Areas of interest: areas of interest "Yusheng Mingzhu"
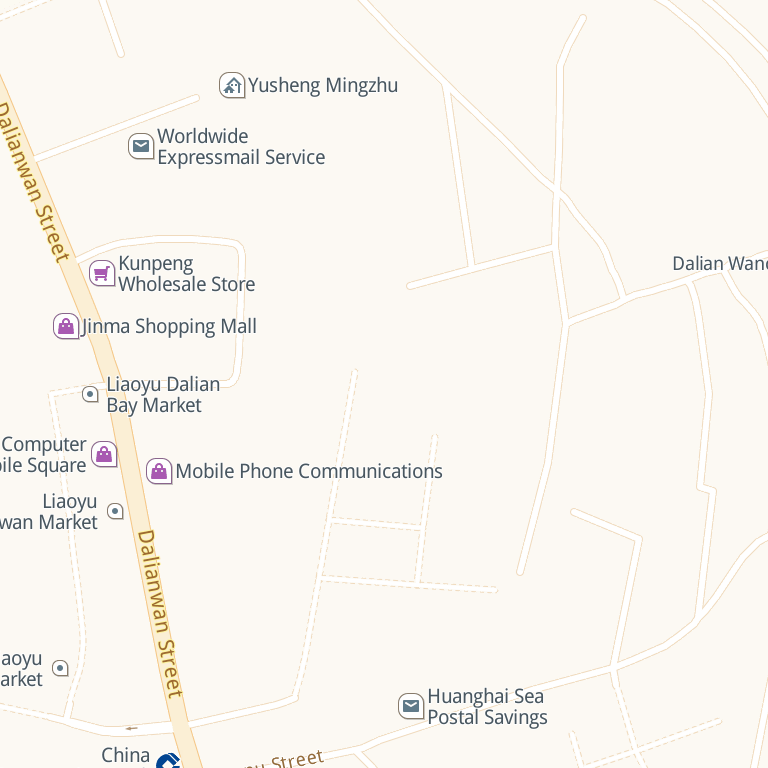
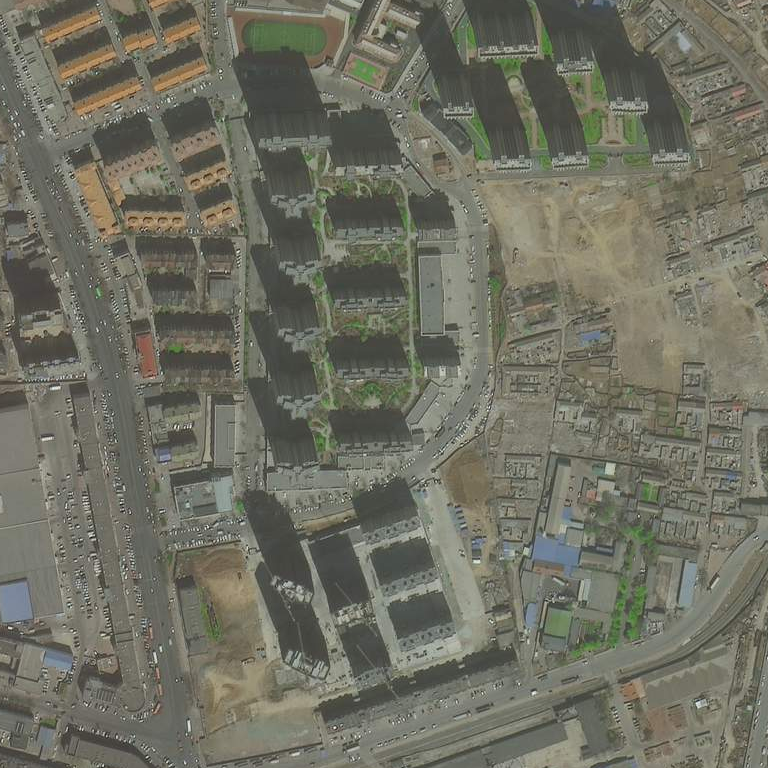